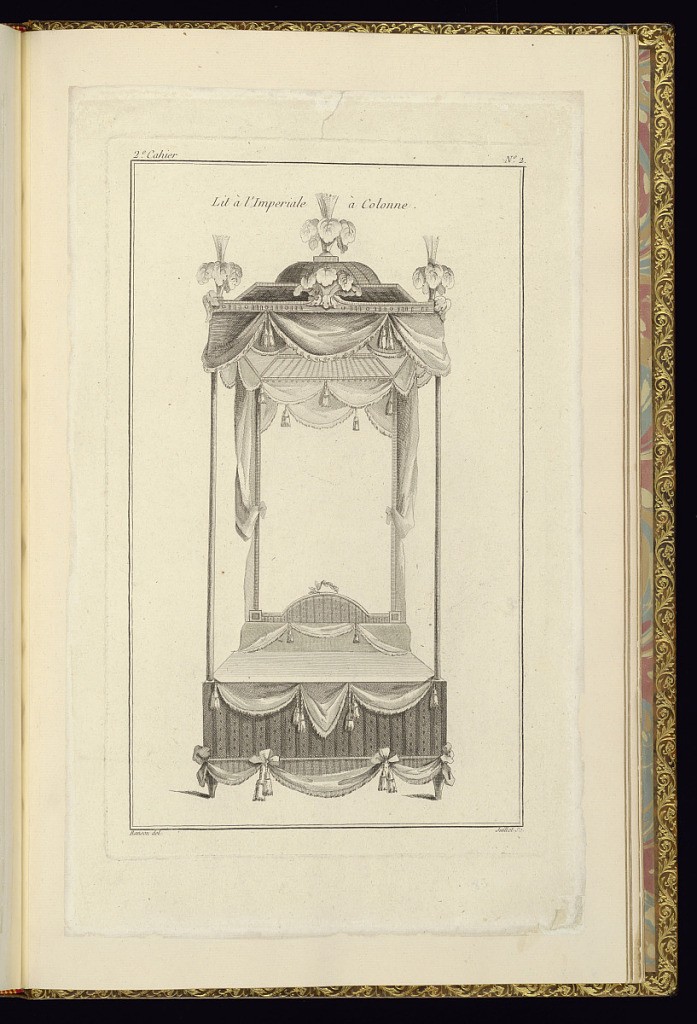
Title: Lit à l’Impériale à Colonne
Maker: Pierre Ranson, French, 1736–1786
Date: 1779-90
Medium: Etching and engraving on laid paper
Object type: Print
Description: Design for a four-poster canopy bed (baldachin) (front view) with upholstered headboard. The canopy is topped with a crown and feather finials and the bed curtains are drawn back and tied to the front posts. The bed skirt and upholstered headboard are decorated with a striped pattern and hanging textiles with tassels. The plate is titled, numbered, and signed.